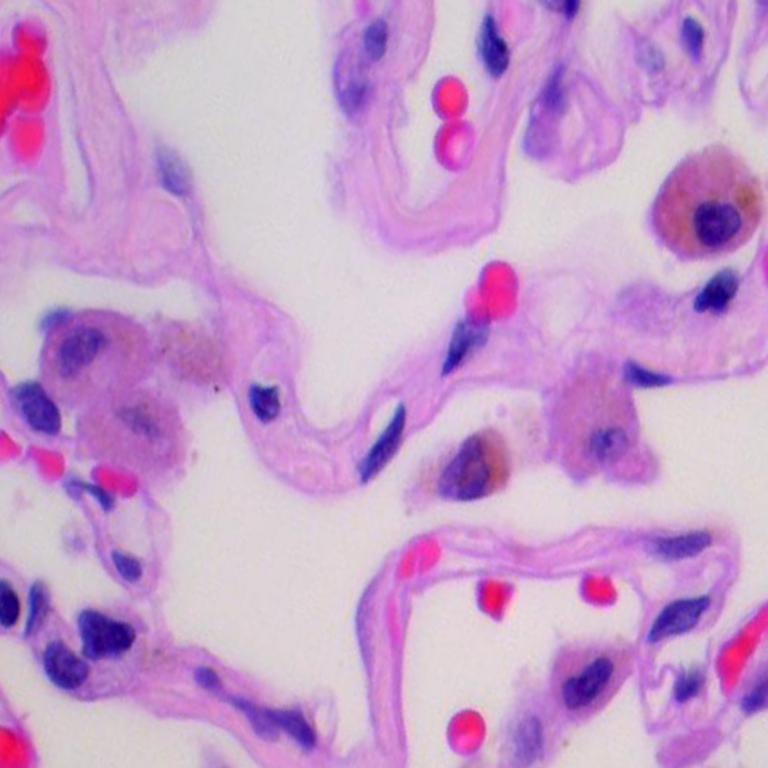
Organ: lung
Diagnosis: benign